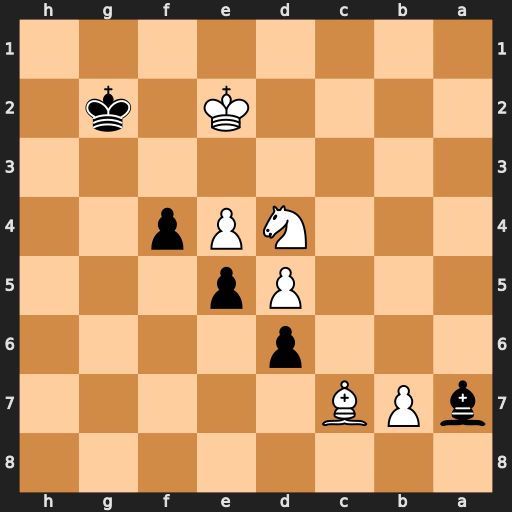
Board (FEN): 8/bPB5/3p4/3Pp3/3NPp2/8/4K1k1/8
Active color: b
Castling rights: -
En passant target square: -
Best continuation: exd4 Kd2 f3 b8=Q Bxb8